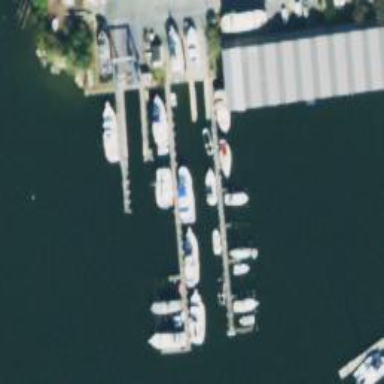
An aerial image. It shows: Pier used as boat lift along the waterway.